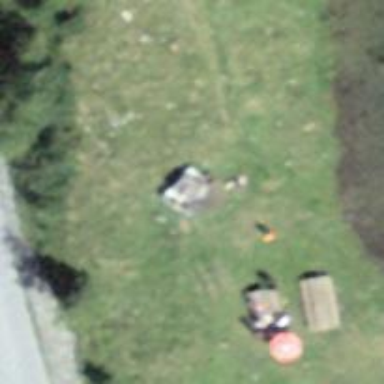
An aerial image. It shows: Barbecue facility.